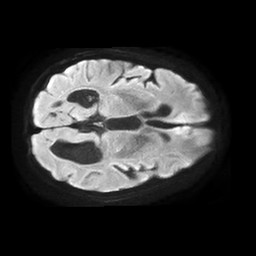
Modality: TRACE
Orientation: axial
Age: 76
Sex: female
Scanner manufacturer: philips
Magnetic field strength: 1.5 T
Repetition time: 4.6 s
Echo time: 0.08631 s